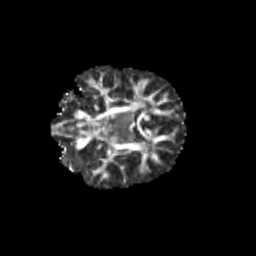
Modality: FA
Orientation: coronal
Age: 10
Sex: female
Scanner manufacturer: siemens
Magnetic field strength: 3 T
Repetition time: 3.8 s
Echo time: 0.07 s